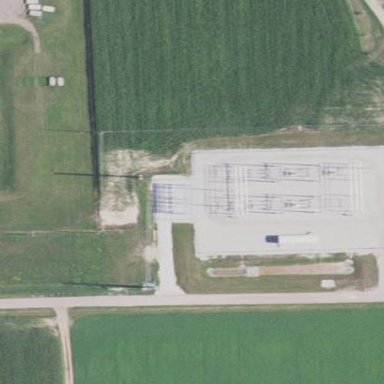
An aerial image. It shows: Fenced power substation at the transmission level.